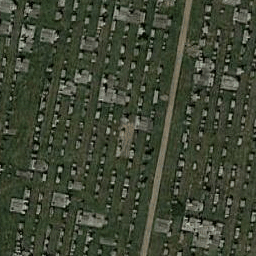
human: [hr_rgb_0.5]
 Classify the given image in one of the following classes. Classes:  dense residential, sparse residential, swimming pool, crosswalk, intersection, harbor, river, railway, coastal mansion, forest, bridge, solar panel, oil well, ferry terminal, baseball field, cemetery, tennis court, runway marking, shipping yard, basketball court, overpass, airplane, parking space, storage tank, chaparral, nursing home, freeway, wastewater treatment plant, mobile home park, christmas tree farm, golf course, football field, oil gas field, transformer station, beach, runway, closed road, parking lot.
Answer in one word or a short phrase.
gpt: cemetery